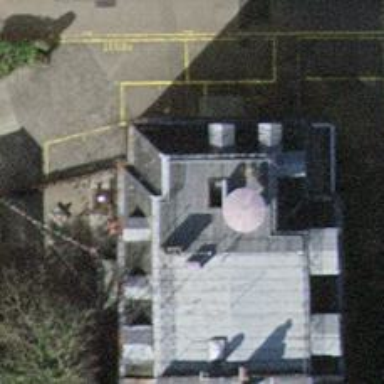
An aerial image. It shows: Kindergarten.